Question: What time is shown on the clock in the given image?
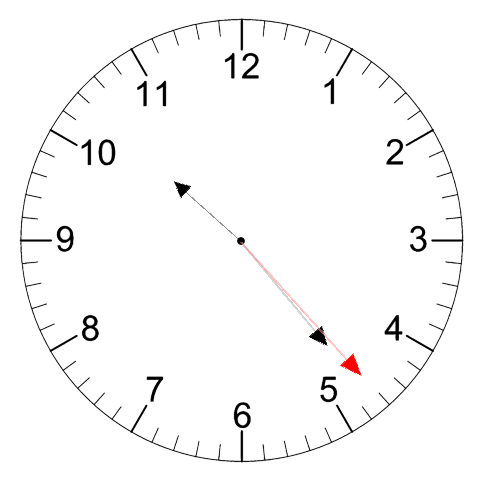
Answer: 10:23:23